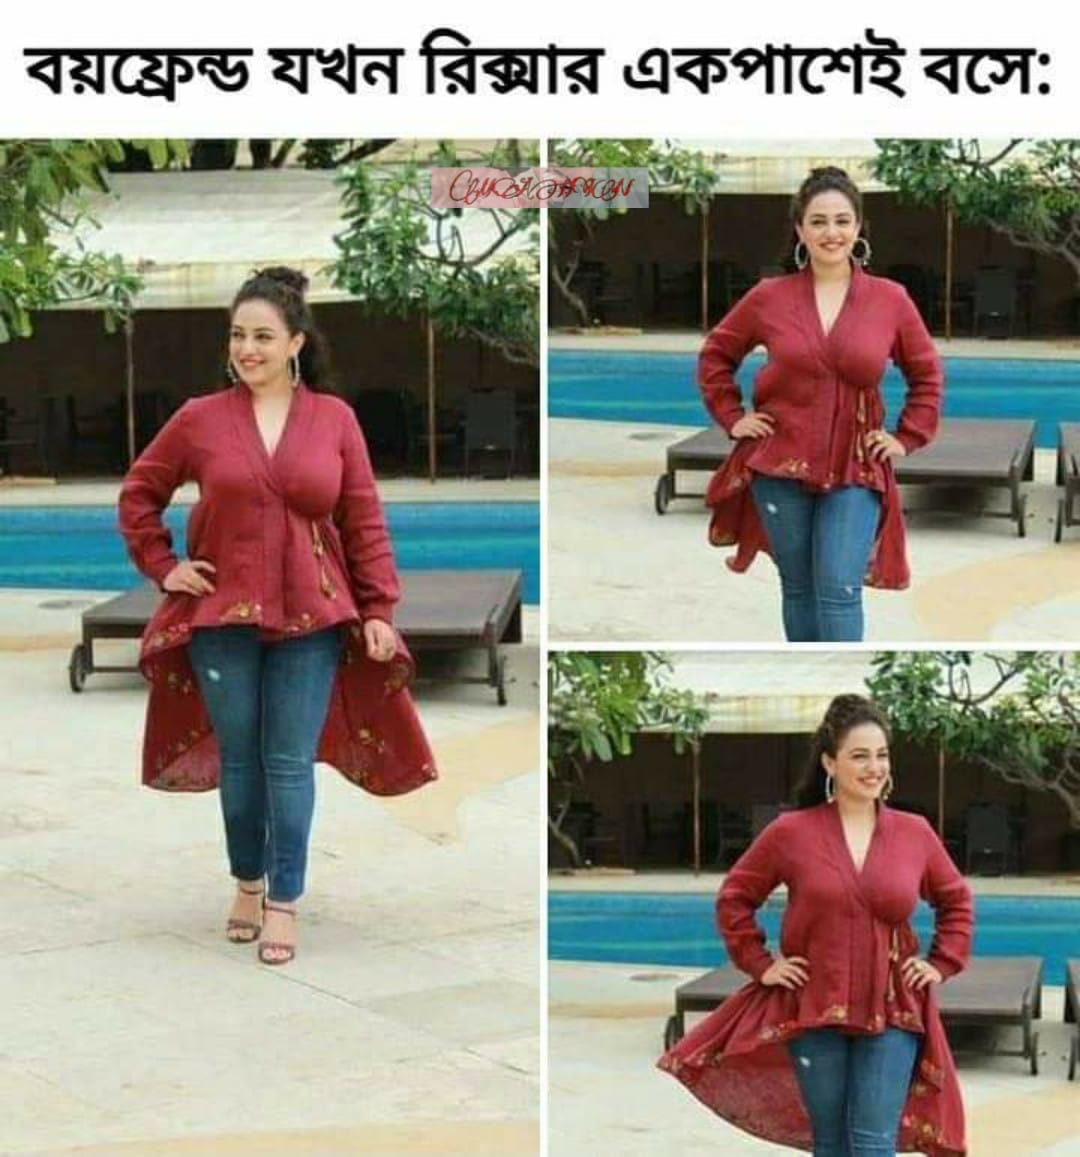
Caption: বয়ফ্রেন্ড যখন রিক্সার একপাশেই বসে :
Label: hate